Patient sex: F
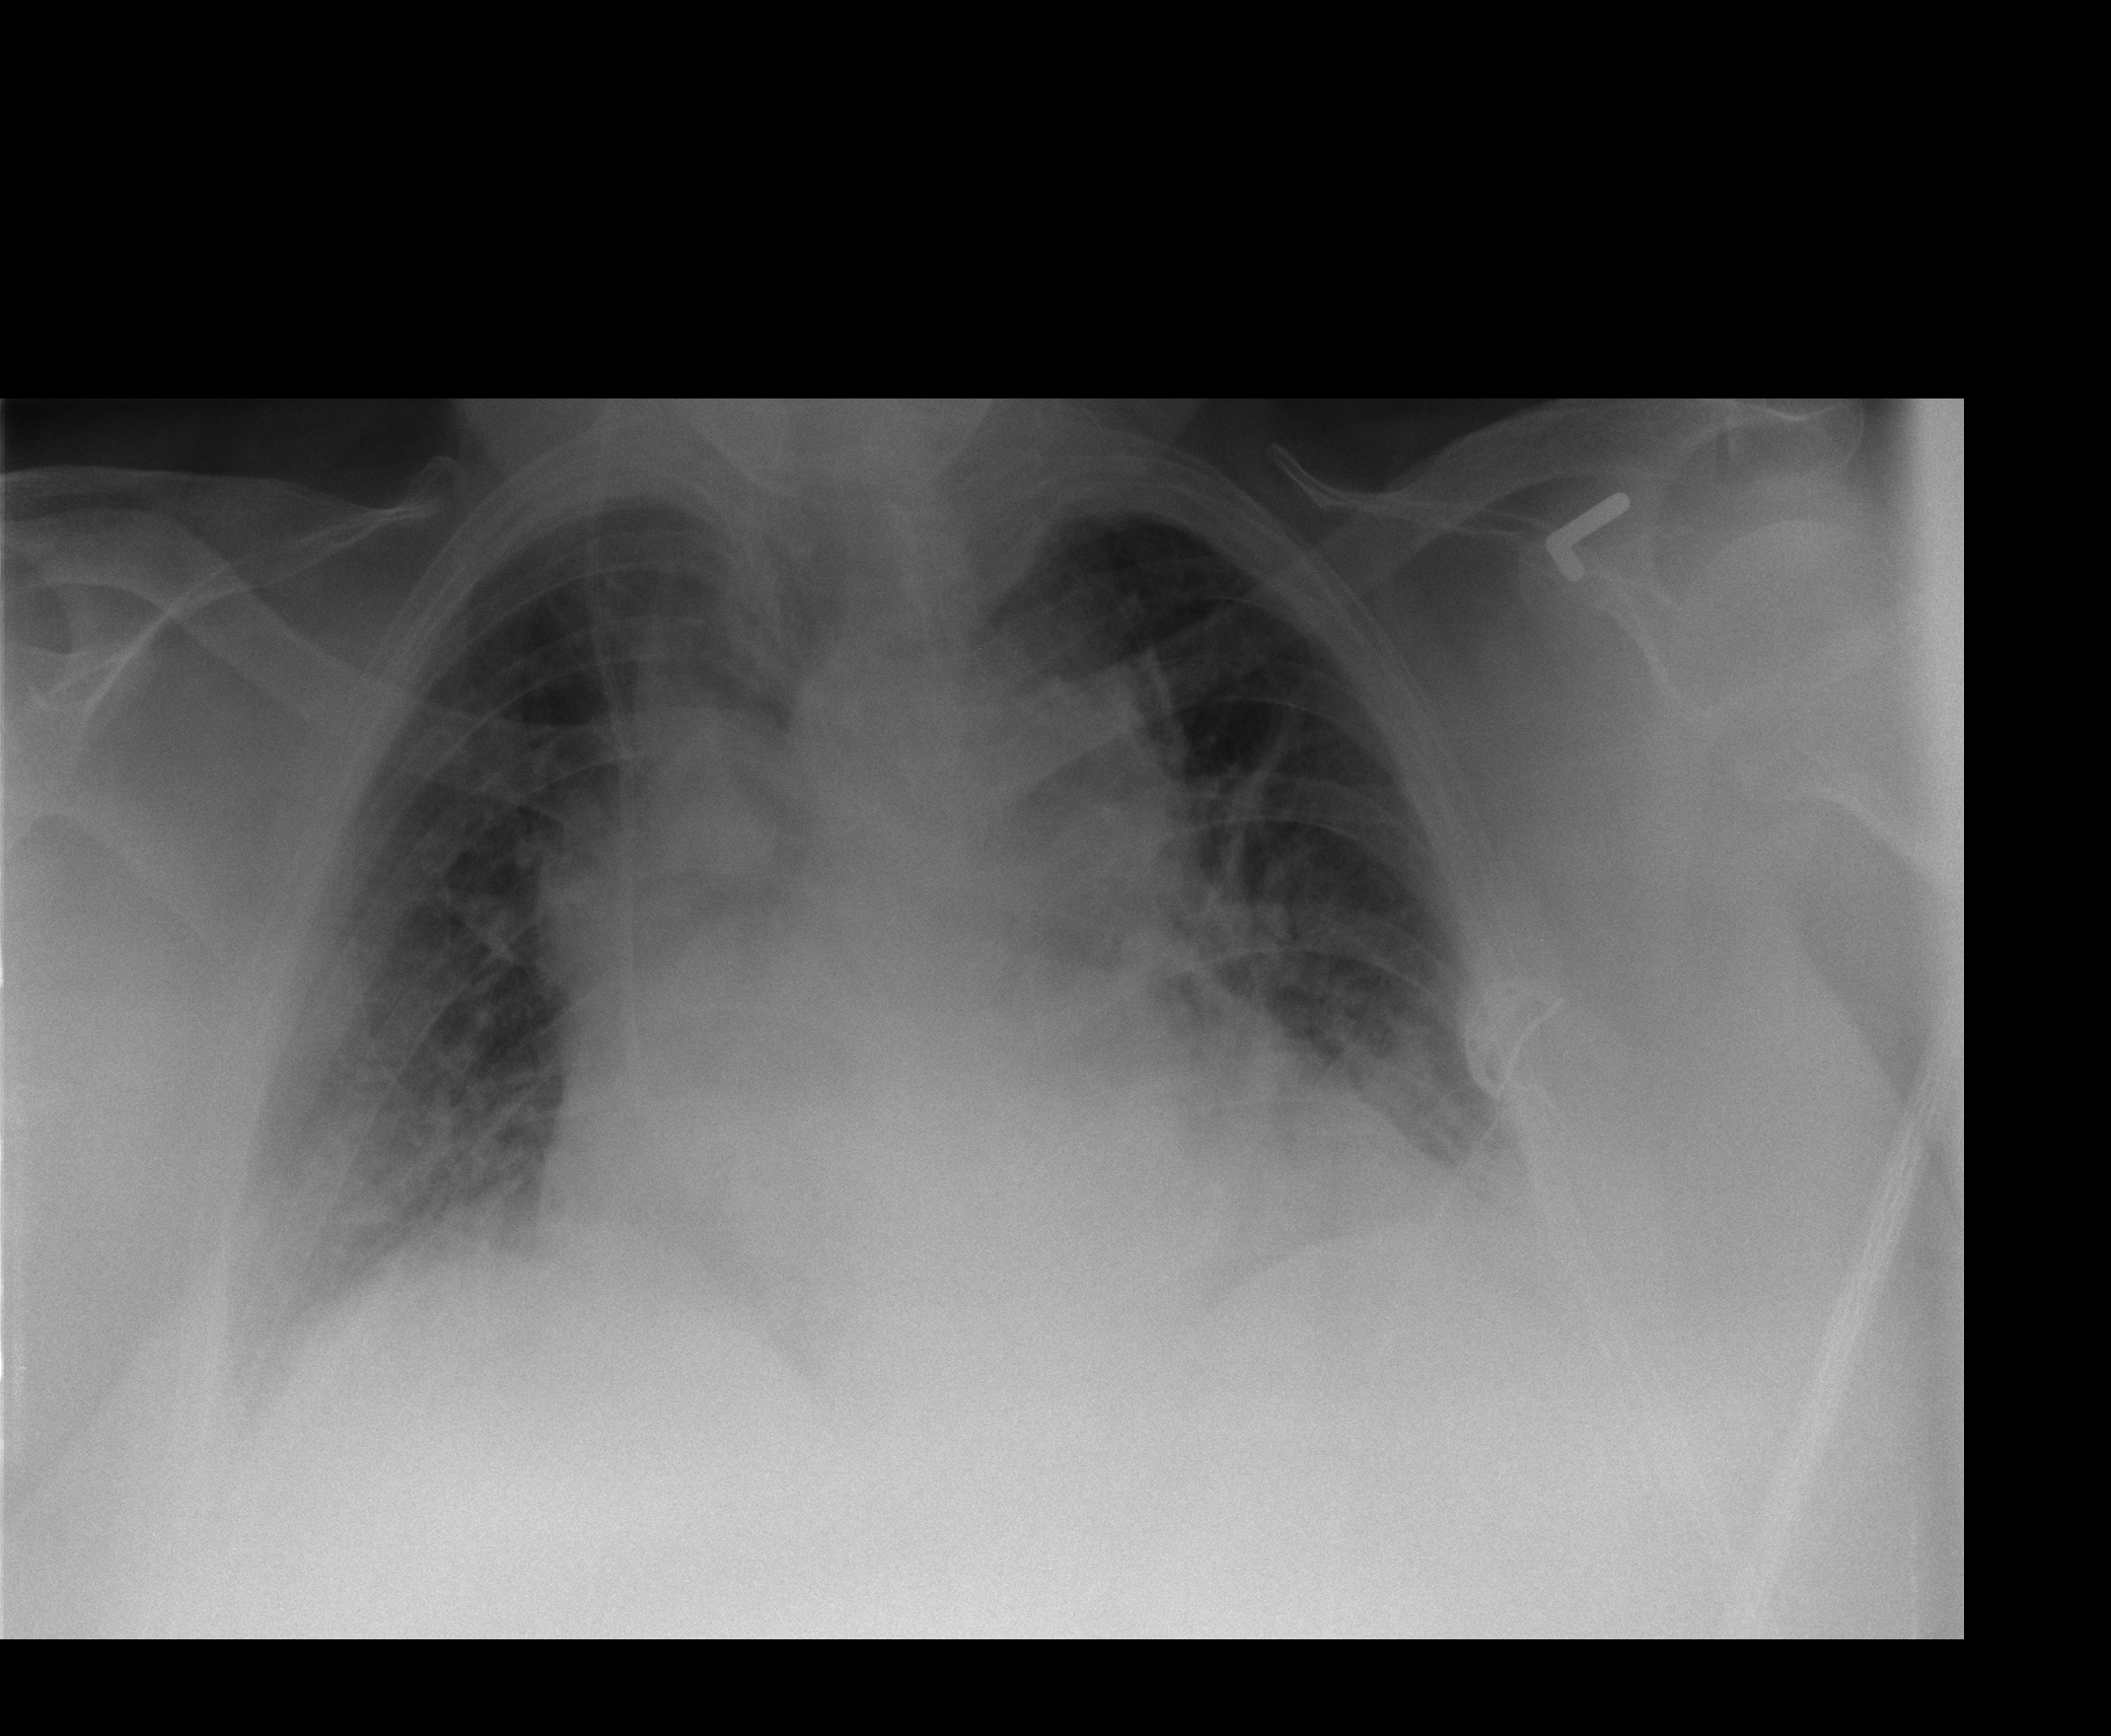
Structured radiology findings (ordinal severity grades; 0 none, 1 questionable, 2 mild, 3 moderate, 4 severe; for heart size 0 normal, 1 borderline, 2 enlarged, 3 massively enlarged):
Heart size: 0
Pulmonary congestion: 0
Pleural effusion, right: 2
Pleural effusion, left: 2
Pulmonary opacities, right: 0
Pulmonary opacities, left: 0
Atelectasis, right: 2
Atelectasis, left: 2